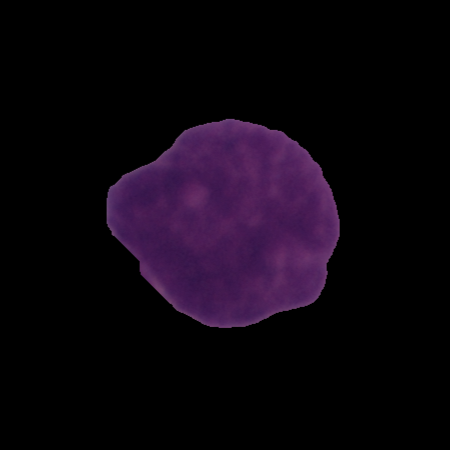
Label: cancer